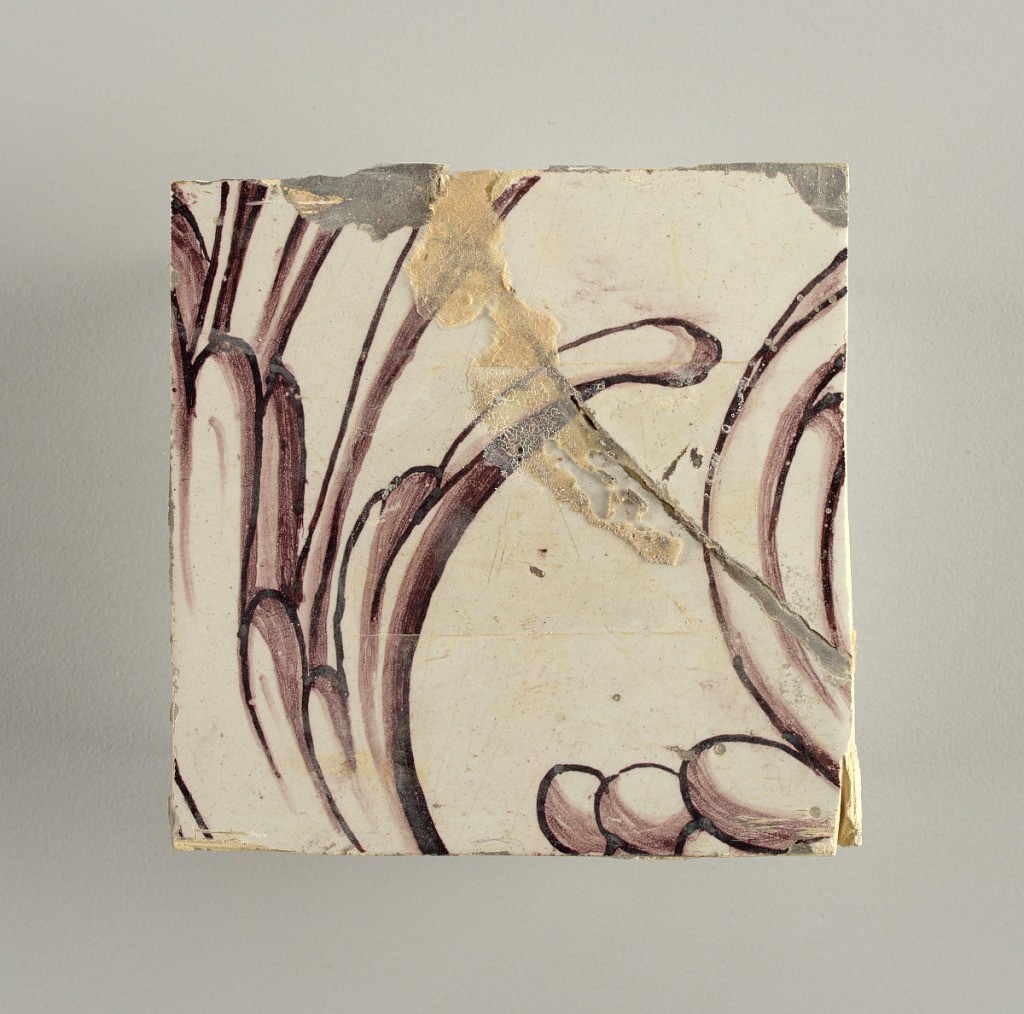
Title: Wall facing
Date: ca. 1725
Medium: tin-glazed earthenware, underglaze
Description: Running design for a frieze or a dado, composed of scrolls of foliage and strapwork, and four repeating motifs--a seated woman in a small upright oval medallion, a putto seated on a rocailled base, and strapwork in axial pattern.  The various panels, A to F, show various repeats of the same design, all being five tiles high and a varying number of tiles wide.